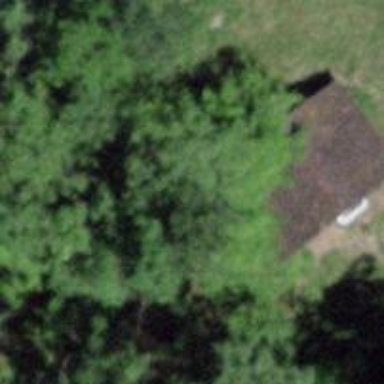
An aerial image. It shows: Barn.